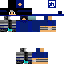
A male human skin with dark skin, wearing brown helmet dressed in a blue hoodie and black pants, featuring a closed mouth.